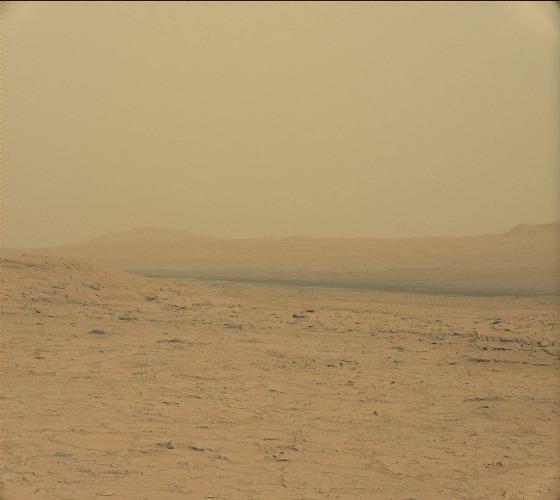
Terrain classes present: Gravel / Sand / Soil, Rock, Sky / Distant Mountains